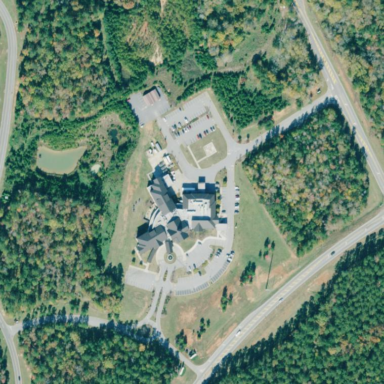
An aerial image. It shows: Healthcare facility identified as hospital.